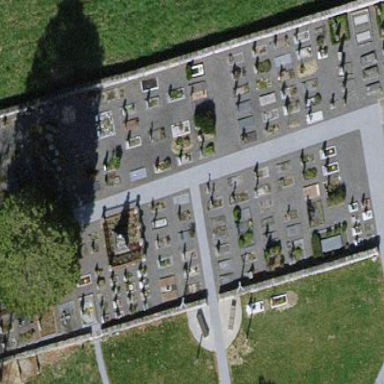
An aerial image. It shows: Cemetery.